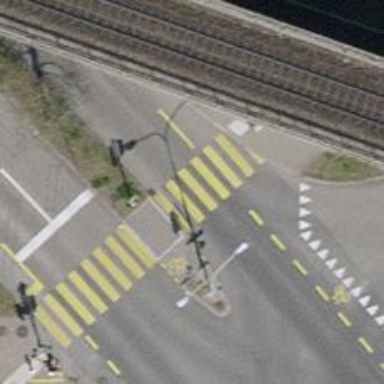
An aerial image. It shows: Asphalt path with crossing equipped with traffic signals.